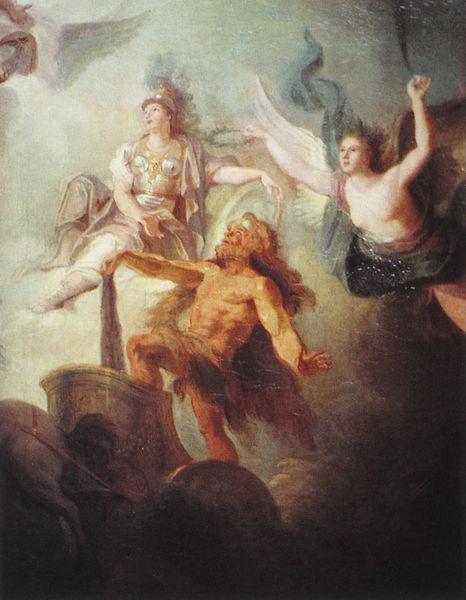
Titel: Apotheose des Herkules
Künstler: Charles Coypel
Institution: Paris, Privatsammlung
Schlagwörter: adler, blau, dunkel, flügel, gemälde, gott, himmel, kämpfer, mann, nackt, umhang, vogel, wolken, frauen, sitzen, brust, frau, hell, kleid, licht, weiss, dach, tuch, wolke, wand, öl, gewand, haare, stehend, tücher, decke, gewänder, rosa, fliegen, pferd, engel, düster, kutsche, wagen, krieg, muskeln, glanz, wandmalerei, podest, leuchten, muskulös, schweben, deichsel, leinwand, helm, herrscher, allegorie, rüstung, sieg, fries, fleigen, krieger, streitwagen, sonnengott, herkules, keule, heroisch, sieger, rennwagen, römisch, athena, waagen, wehend, vogelkopf, rennwaagen